Question: I'm having trouble using 'merge' and I realized why : besides the table I want to merge, SAS seems to automatically add the latest table I created. The following code illustrates the issue :
'''
DATA table1; /* to be merged dataset no 1*/
input X rep Y Z;
cards;
1 1 0 2
5 1 2 6
5 2 5 2
;
run;
proc sort; by x rep; run;
data table3; /* to be merged dataset no 2 */
input X;
cards;
1
5
5
10
10
15
;
run;
proc sort; by x; run;
data table3; /* rep stands for 'replicate' and makes sure there is no uniqueness issue */
set table3; by x;
retain rep;
if first.x then rep=0;
rep=rep+1; /*rep+1; */
run;
data table2; /*some other table having nothing to do with the merge*/
input Y W;
cards;
1 0
1 0
2 0
3 0
3 0
8 0
;
run;
data merge1;
merge table3 table1;
by x rep;
set nobs=n;
run;
'''
When it is submitted, the log shows that the latest table created (table2) is somehow used to create merge1. Actually, table2 columns are added to what merge1 should be.
Trying to understand this, I found that this doesn't happen if I get rid of the 'set nobs=n;' line in the definition of merge1.
I couldn't find why on the internet but I found several documents warning about how 'merge' can be tricky (but for other reasons)...
Therefore, my questions are :
- 'nobs'- 'merge'
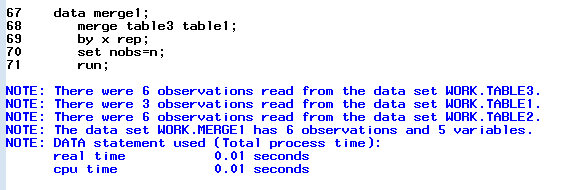
Answer: The 'set nobs=n' statement is reading in 'table2' implicitly from '&SYSLAST'.
It's like doing
I'm unsure what you intend to achieve with 'set nobs=n', but the merge datastep without 'set nobs=n' will return 'Y' and 'Z' values based on the join criteria.
EDIT:
Output of 'merge1'